Aerial crown-view tile of a tropical tree (Barro Colorado Island, Panama), acquired 20250616:
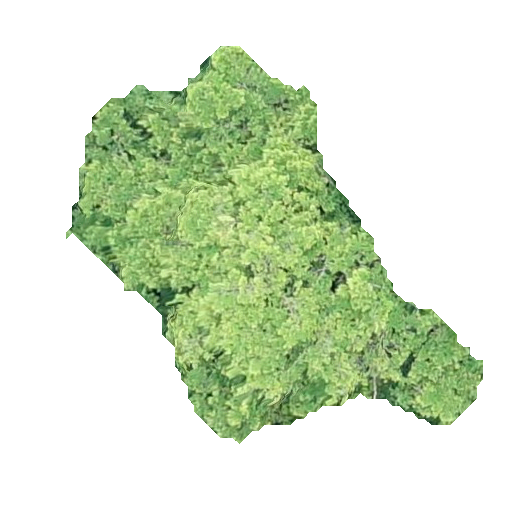
Species: Terminalia amazonia
GBIF accepted scientific name: Terminalia amazonica
Crown area: 129.027 m²